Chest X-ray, PA view. Patient: 54 years old, sex F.
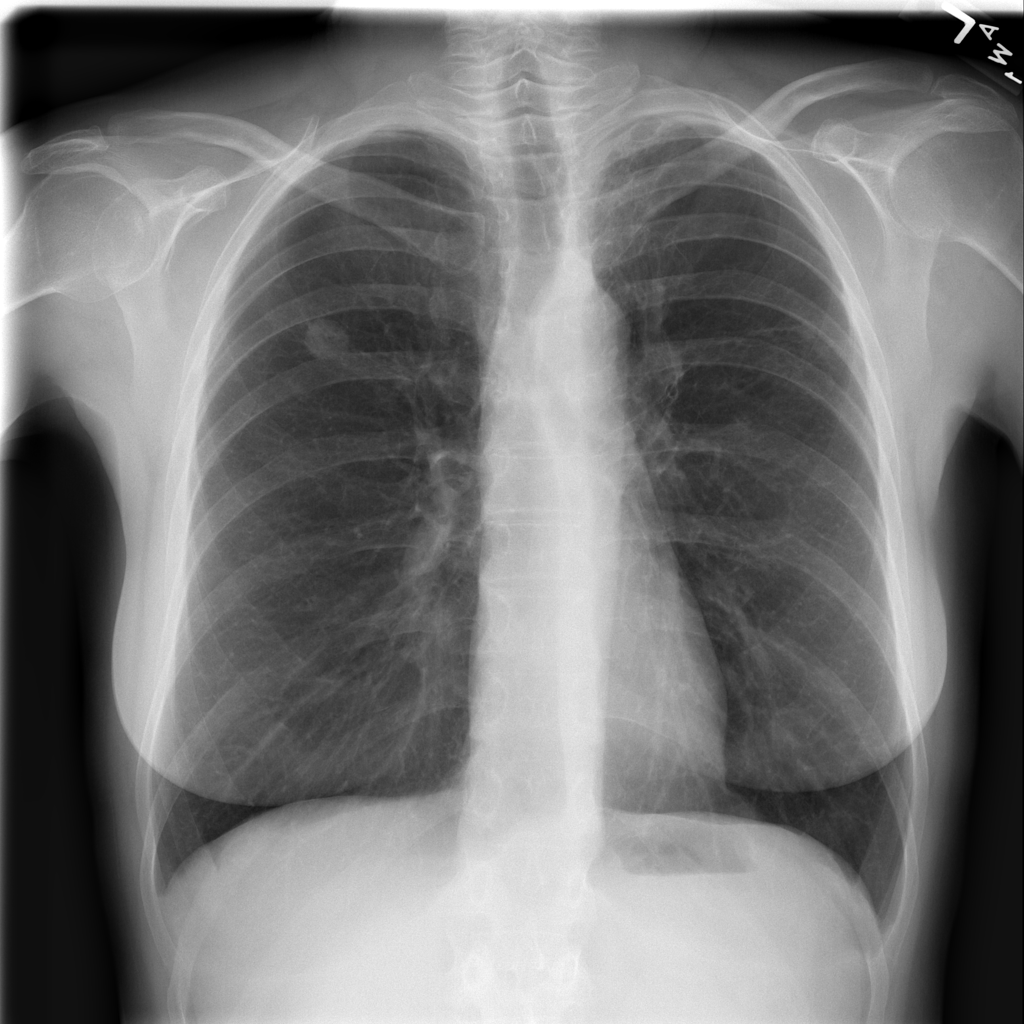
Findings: No Finding